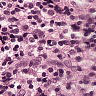
Metastatic tissue present: no